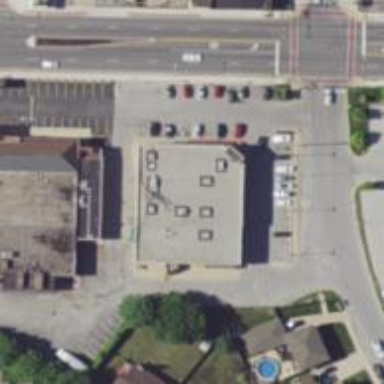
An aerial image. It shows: Pharmacy providing healthcare services.